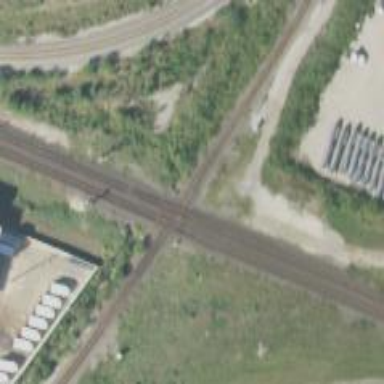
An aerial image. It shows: Railway crossing.